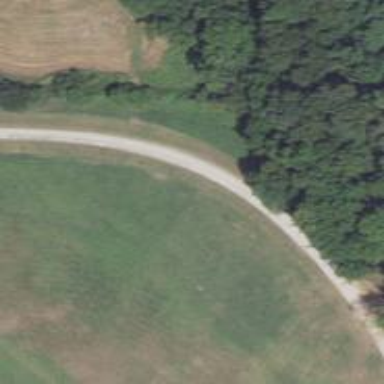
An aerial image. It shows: Driveway leading to service road.